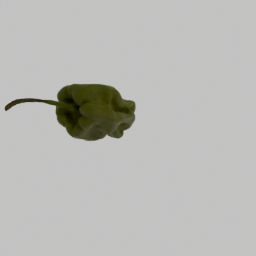
Label: nature